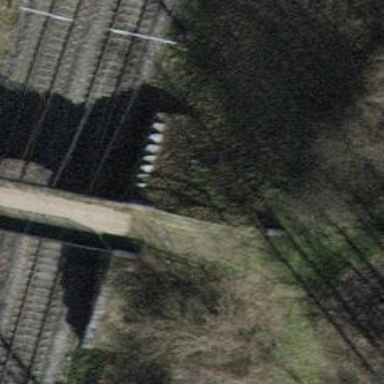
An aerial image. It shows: Retaining wall.